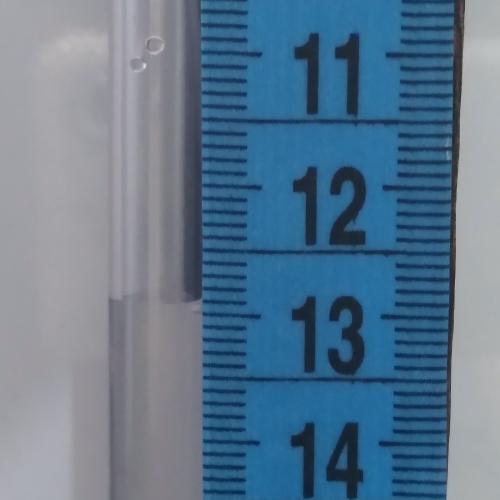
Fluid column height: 12.9 cm